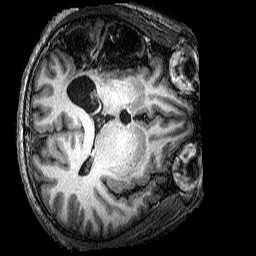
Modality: T1w
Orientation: axial
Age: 50
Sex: male
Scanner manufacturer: siemens
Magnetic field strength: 3 T
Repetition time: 2.25 s
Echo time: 0.00452 s